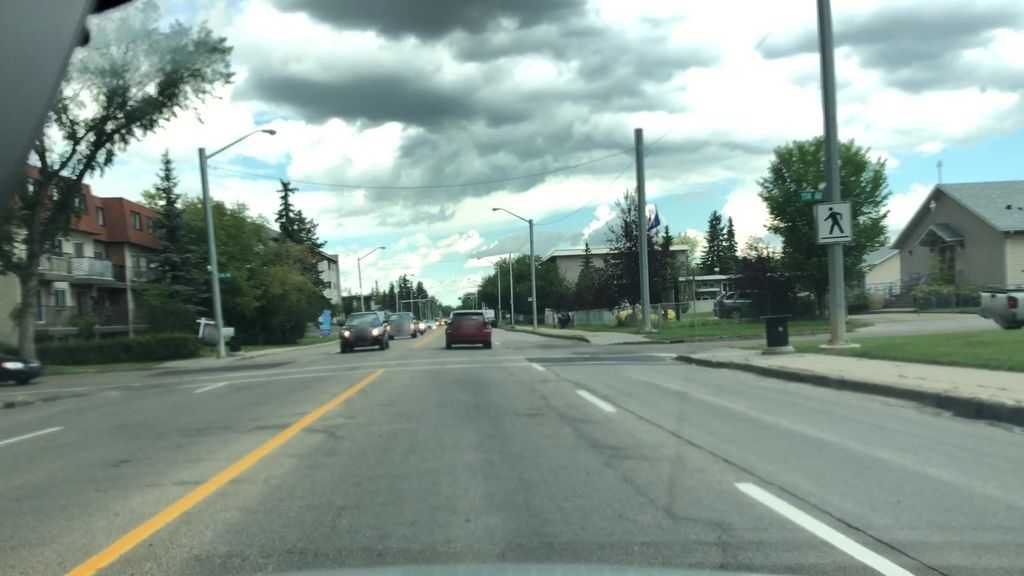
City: edmonton